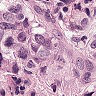
Metastatic tissue present: yes